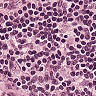
Metastatic tissue present: no